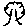
Label: tree